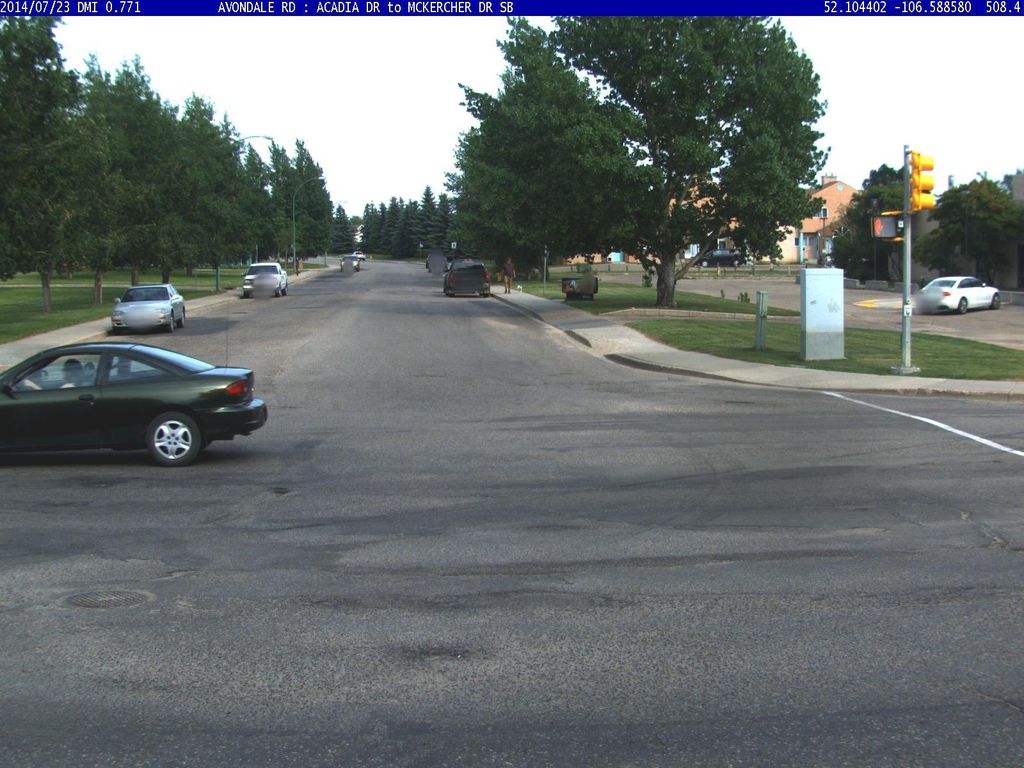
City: saskatoon